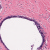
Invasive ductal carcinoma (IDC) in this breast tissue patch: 0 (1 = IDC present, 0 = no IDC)